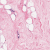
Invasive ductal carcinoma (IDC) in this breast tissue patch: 0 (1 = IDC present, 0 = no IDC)